Field crop: maize
Growth stage: 2
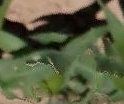
Species: maize